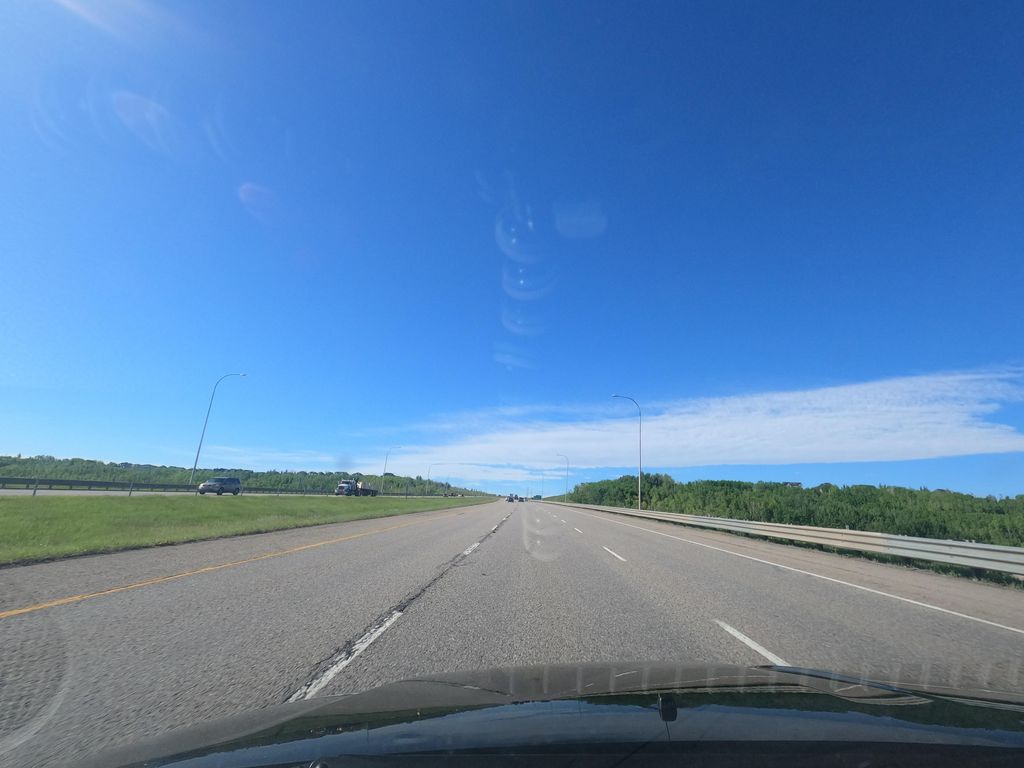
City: calgary